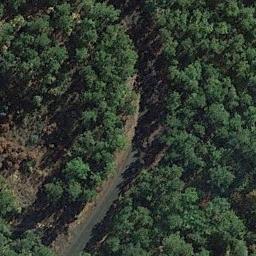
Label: forest